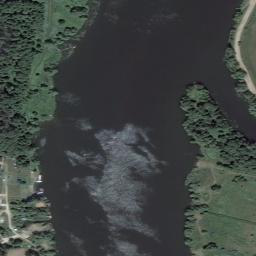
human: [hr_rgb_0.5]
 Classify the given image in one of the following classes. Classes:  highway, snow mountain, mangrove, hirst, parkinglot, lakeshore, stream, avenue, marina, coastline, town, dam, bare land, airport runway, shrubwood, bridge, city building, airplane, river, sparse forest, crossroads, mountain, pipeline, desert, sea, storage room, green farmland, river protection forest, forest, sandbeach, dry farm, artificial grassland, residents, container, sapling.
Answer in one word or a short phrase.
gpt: river